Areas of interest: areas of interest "Shaanxi Provincial Stadium Basketball Hall"
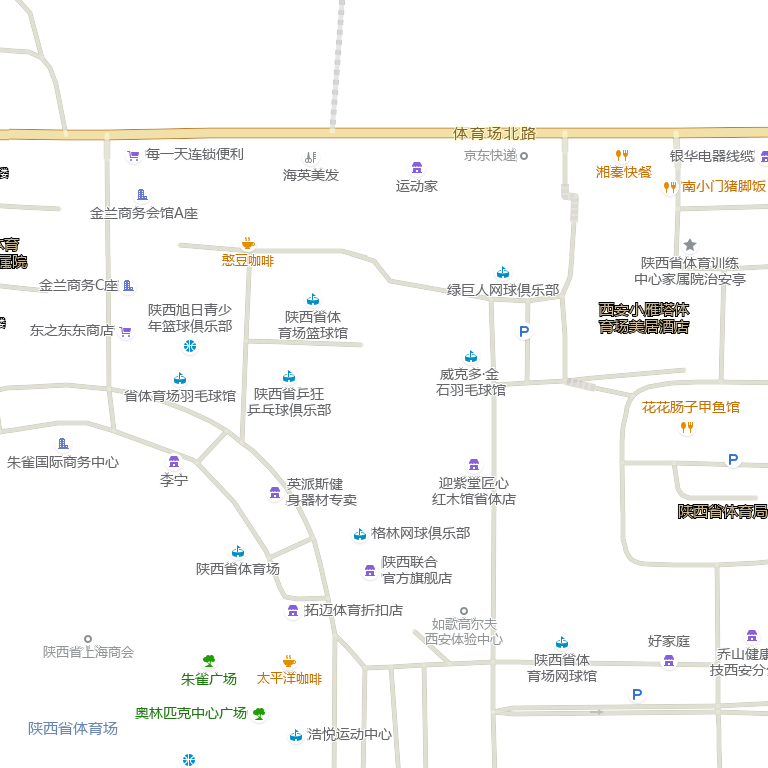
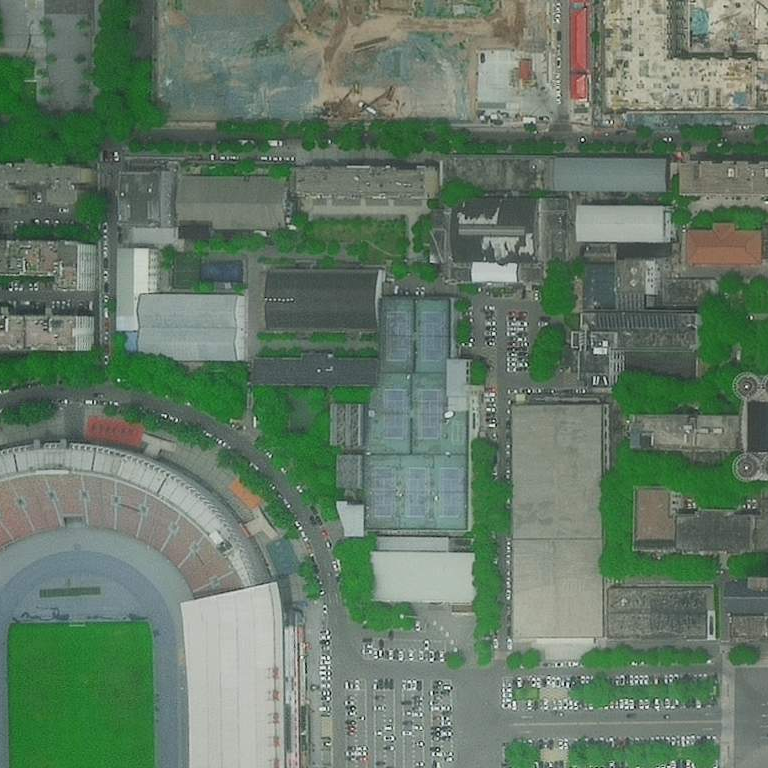